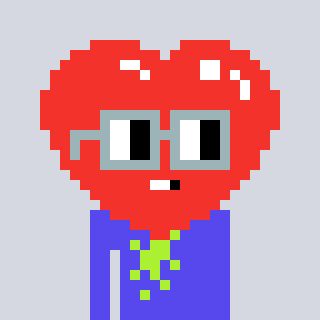
a pixel art character with square dark gray glasses, a heart-shaped head and a computerblue-colored body on a cool background